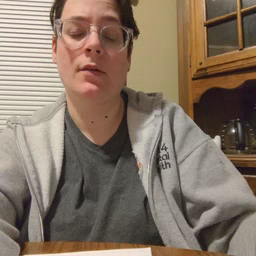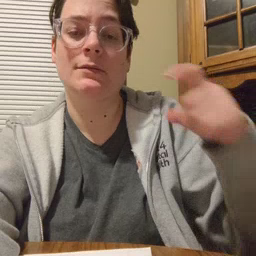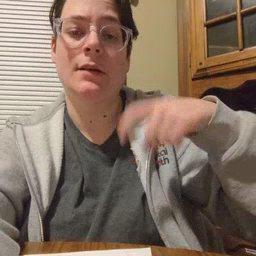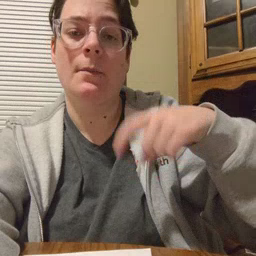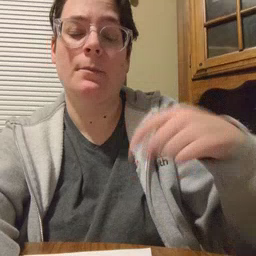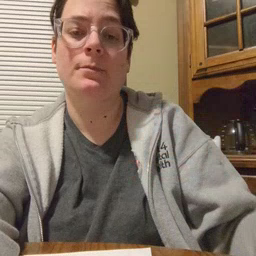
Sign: time